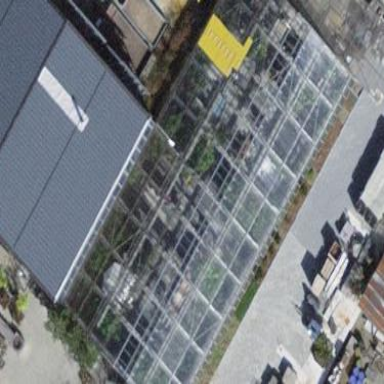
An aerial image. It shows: Greenhouse.